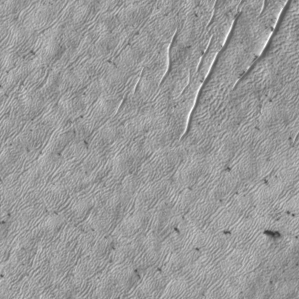
Label: frost